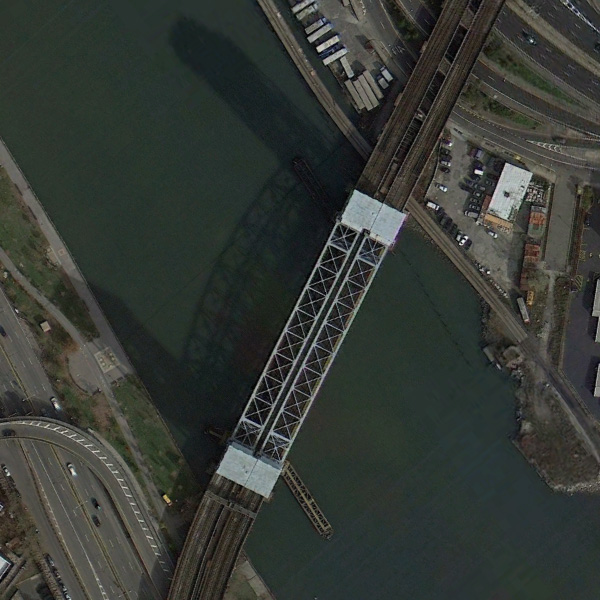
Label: Bridge